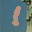
Label: 1